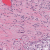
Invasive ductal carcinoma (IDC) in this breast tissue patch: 1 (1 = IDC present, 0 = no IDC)